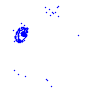
Particle: kaon